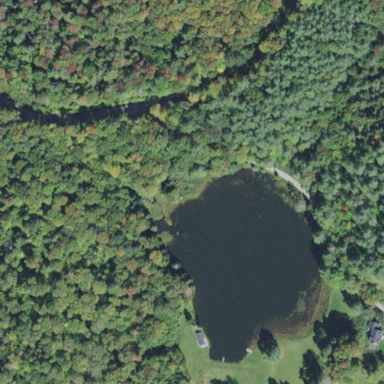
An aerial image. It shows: Serene pond surrounded by nature.